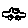
Label: car